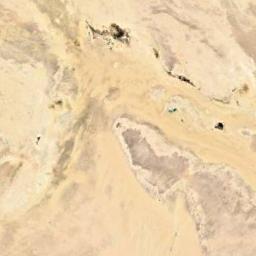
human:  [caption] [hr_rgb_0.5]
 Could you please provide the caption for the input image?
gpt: The  light yellow desert covers the brown bare land .

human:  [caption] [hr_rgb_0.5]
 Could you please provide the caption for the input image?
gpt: The desert has yellow sand, Some decayed rocks and dense plants .

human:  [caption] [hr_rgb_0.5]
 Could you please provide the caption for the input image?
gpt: There are some bare rocks in this desert .

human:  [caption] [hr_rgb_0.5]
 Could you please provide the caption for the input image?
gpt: There are white desert with lines of bare land .

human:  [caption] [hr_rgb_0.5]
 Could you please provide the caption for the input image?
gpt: A yellow desert with some bare lands .